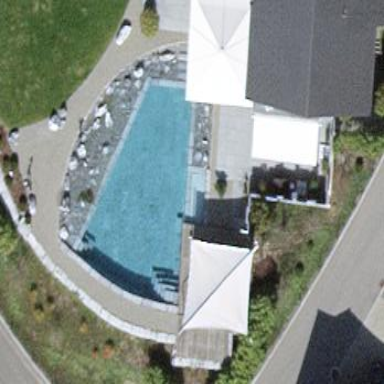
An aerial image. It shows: Outdoor swimming pool in leisure land area.